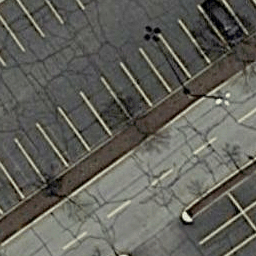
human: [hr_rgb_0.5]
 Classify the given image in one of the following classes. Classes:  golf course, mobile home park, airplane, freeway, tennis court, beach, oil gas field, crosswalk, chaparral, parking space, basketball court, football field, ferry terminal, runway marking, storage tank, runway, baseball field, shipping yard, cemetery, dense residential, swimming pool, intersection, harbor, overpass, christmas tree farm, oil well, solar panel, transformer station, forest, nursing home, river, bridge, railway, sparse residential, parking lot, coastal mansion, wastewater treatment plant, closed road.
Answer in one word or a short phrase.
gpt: parking space